Question: While testing the GUI of my JavaFX 8 application, I noticed that some labels are not displaying anti-aliased text. After some googling and struggling, I found out a very annoying thing that is happening. The anti-aliasing is being applied only on labels which font size is greater than 80px. Here is an example comparing JavaFX and Swing applications with AA applied:

Sample code: <URL>
Is there a way to force the AA in all font sizes?
Does this happen to you too? I searched for a similar bug on <URL>, but nobody is complaining about that so far. Maybe I should open one for this?
Some info that may help:
'''
java version "1.8.0"
Java(TM) SE Runtime Environment (build 1.8.0-b132)
Java HotSpot(TM) 64-Bit Server VM (build 25.0-b70, mixed mode)
Windows 8.1 64 bits [Version 6.3.9600]
'''
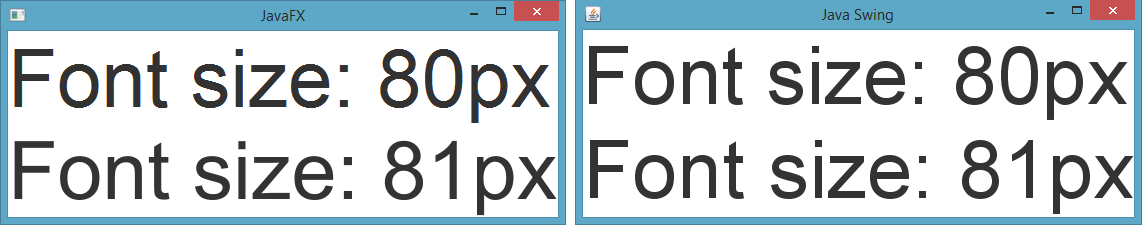
Answer: By default, JavaFX 8 uses 'modena.css' to set the LCD anti aliasing, which doesn't seem to smooth out fonts in some cases. When the font size is larger than 80 px, the AA technique switches to grey scale AA (for performance reasons). So, to achieve smooth edges at any size, should be used instead.
This can be done either via JavaFX CSS:
'''
.text{
-fx-font-smoothing-type: gray;
}
'''
Or system arguments:
'''
-Dprism.lcdtext=false
'''
Or setting system properties (before loading the FXML):
'''
System.setProperty("prism.lcdtext", "false");
'''
Thanks everyone who replied on <URL>!